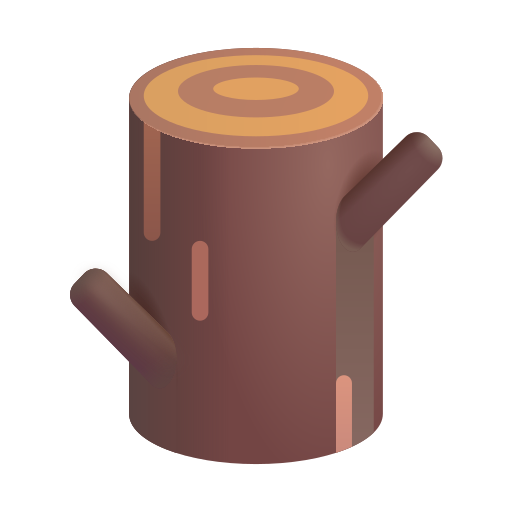
wood color